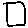
Label: square